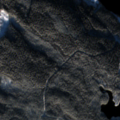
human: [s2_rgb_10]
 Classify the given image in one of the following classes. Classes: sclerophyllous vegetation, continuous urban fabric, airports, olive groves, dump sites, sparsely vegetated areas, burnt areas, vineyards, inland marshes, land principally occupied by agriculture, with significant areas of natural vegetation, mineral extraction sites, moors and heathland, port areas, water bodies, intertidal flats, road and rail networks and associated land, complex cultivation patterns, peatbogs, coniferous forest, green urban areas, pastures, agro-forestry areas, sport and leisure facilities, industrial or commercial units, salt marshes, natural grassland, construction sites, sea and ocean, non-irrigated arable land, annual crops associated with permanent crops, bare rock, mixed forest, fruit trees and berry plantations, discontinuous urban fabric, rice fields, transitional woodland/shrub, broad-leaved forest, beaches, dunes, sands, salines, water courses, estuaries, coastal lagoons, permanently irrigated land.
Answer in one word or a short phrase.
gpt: land principally occupied by agriculture, with significant areas of natural vegetation, coniferous forest, mixed forest